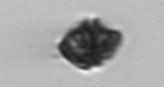
Label: Kryptoperidinium_triquetrum